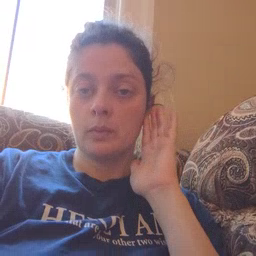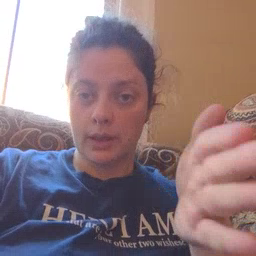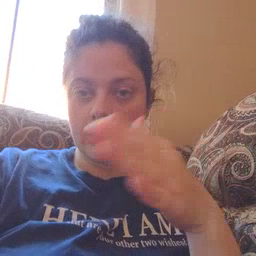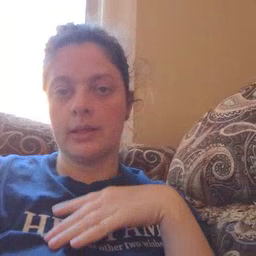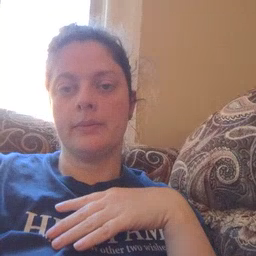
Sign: will